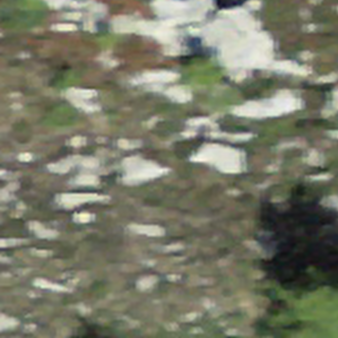
Label: other